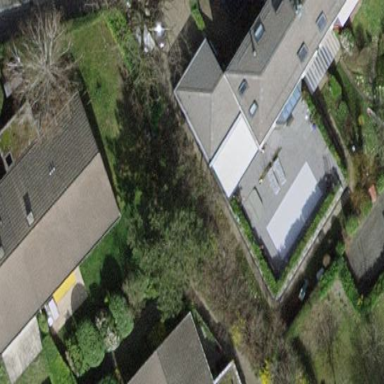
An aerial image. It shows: Garden enclosed by fence.